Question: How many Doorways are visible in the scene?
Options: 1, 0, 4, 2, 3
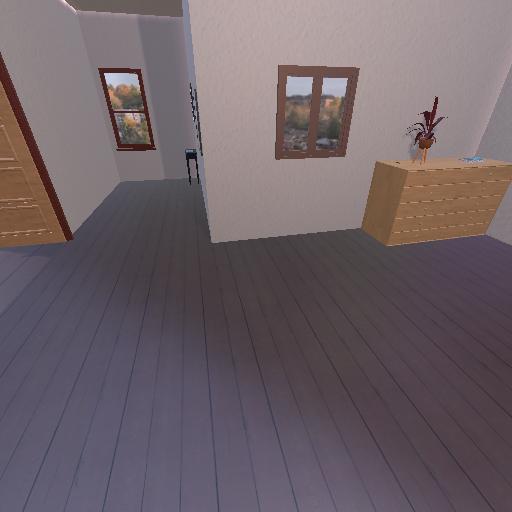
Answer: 1